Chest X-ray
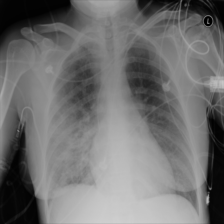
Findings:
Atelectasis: positive
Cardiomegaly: negative
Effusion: negative
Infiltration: positive
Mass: negative
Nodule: negative
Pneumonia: negative
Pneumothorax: negative
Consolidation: positive
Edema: negative
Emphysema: negative
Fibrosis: negative
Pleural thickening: negative
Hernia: negative